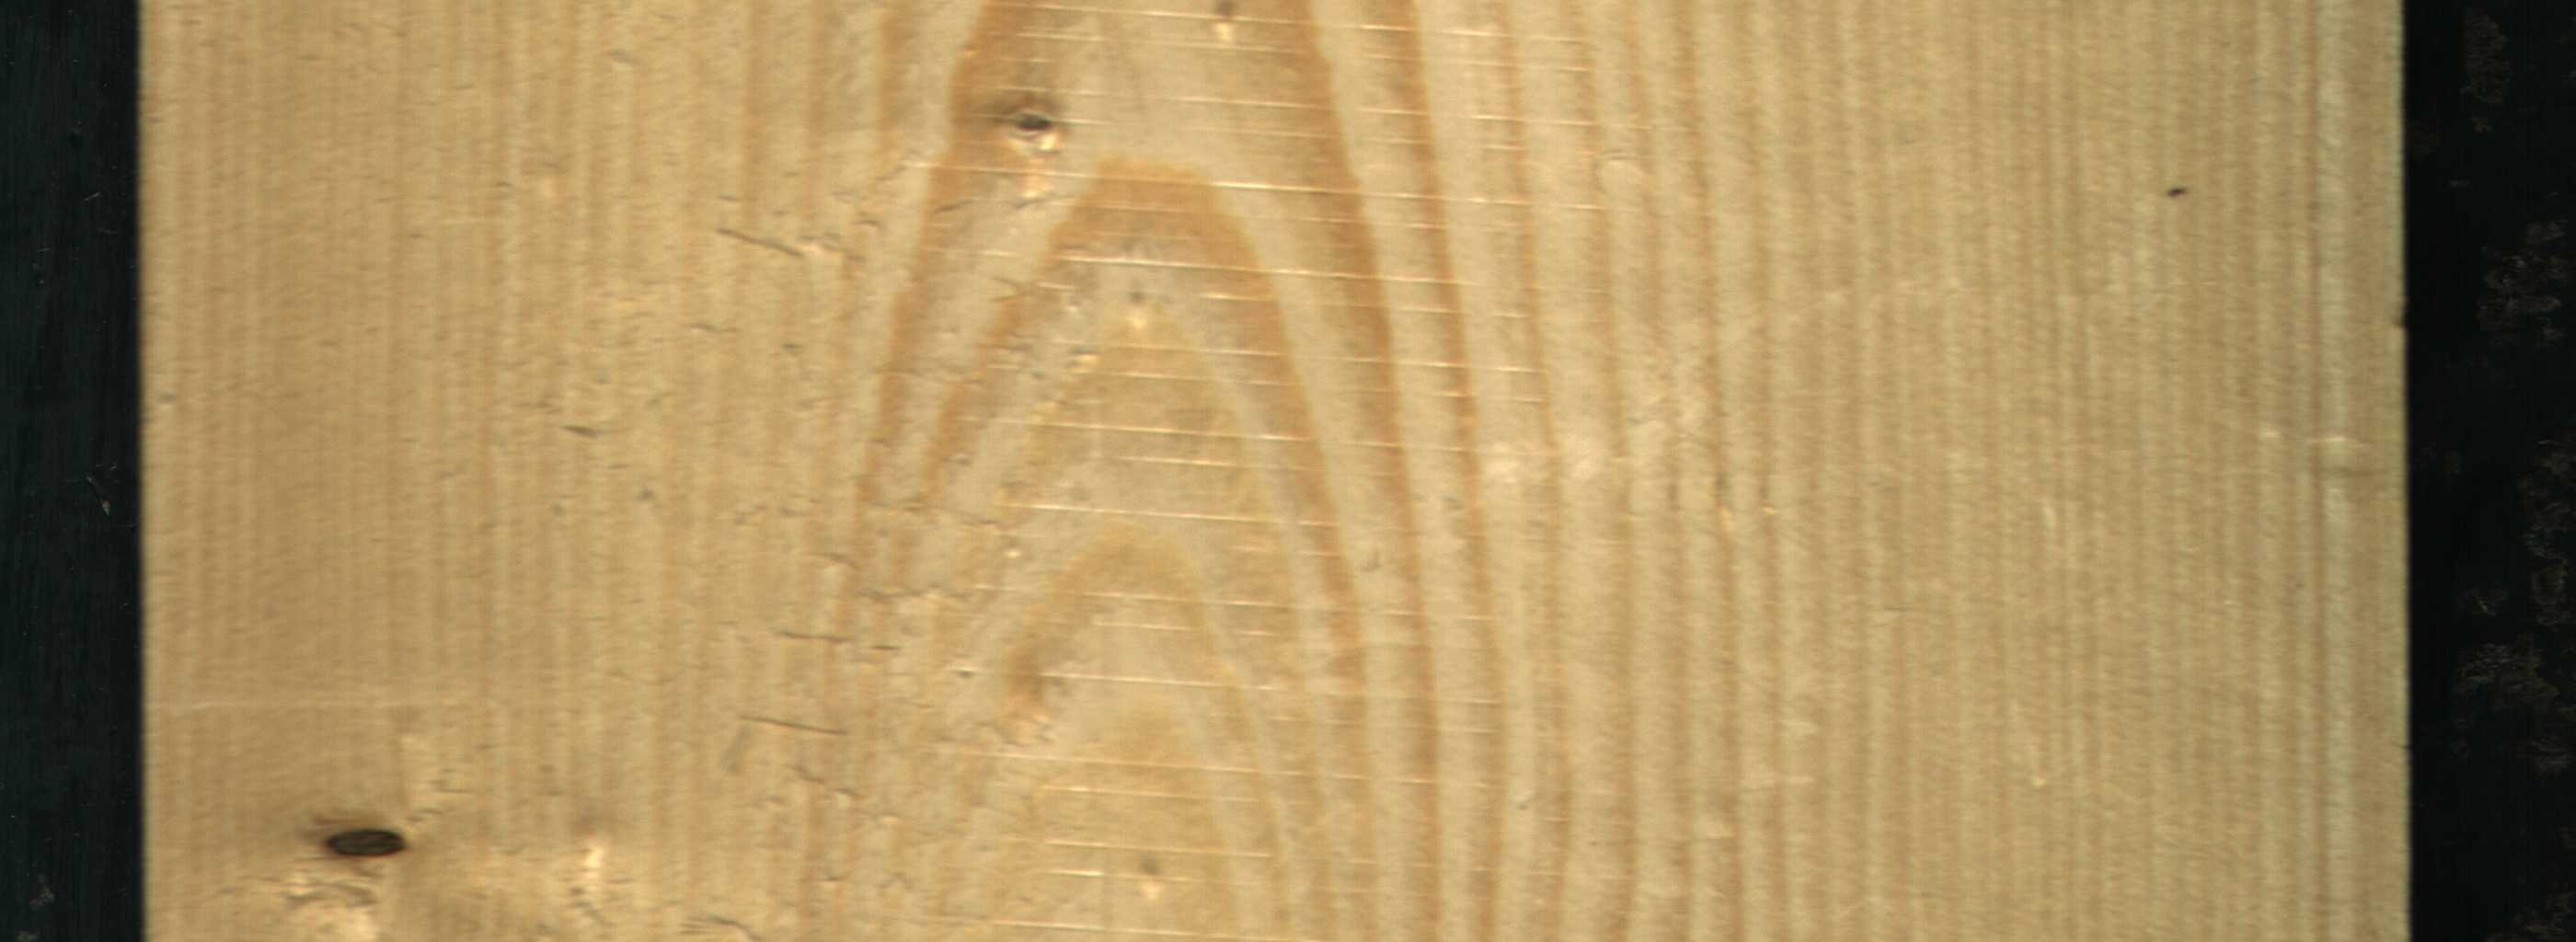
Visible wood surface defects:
Dead_Knot
Live_Knot